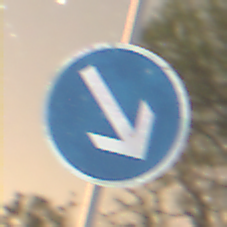
Verkehrszeichen: VorgeschriebeneVorbeifahrtRechts
Umgebung: Outdoor, Nature
Tageszeit: Night
Wetter: Clear
Licht: Natural
Jahreszeit: NotSpecified
Kontrast: LowContrast